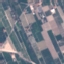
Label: PermanentCrop